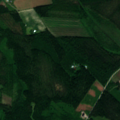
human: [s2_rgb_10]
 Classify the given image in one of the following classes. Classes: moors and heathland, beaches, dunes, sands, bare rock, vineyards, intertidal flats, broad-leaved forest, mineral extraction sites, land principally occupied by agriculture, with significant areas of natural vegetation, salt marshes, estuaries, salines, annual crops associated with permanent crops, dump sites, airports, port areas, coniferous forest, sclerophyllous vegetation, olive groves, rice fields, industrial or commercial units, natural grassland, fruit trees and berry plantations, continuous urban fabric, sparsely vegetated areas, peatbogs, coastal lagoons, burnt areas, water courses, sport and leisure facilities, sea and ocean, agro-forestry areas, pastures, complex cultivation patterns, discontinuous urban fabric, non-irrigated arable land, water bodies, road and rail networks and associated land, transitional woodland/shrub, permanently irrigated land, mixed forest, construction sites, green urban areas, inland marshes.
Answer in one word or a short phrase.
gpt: non-irrigated arable land, coniferous forest, mixed forest